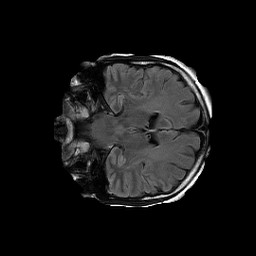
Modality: FLAIR
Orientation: coronal
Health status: ill
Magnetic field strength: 3 T